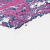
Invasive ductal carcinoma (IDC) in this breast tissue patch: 0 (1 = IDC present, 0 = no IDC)